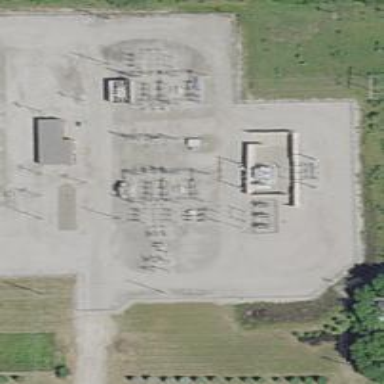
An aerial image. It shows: Switch used for power control.